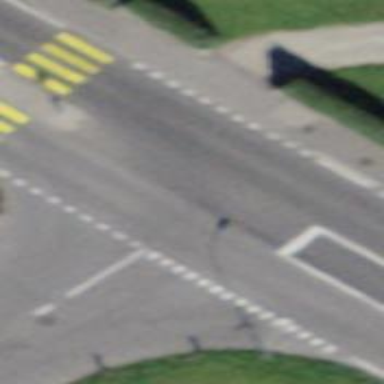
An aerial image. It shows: Bus stop along the road.